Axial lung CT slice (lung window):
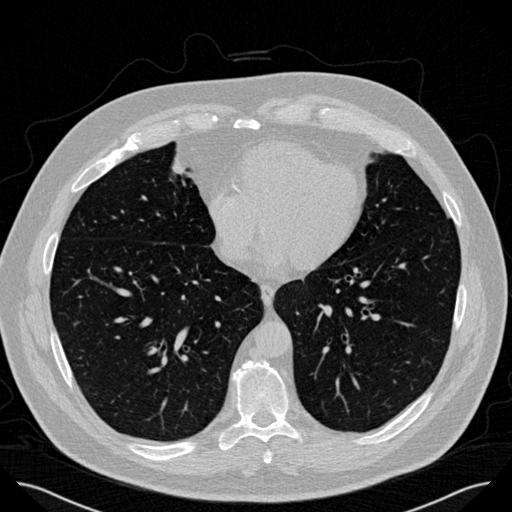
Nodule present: no